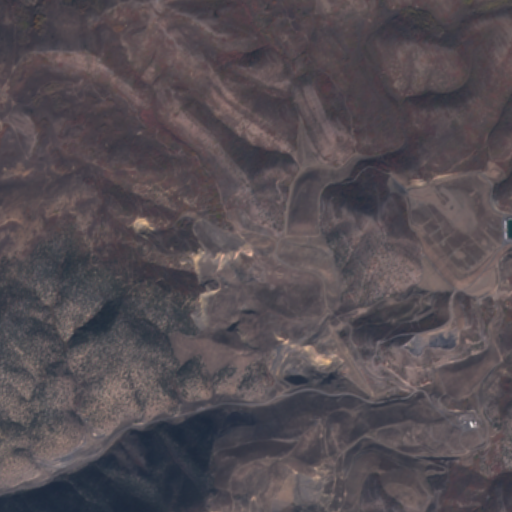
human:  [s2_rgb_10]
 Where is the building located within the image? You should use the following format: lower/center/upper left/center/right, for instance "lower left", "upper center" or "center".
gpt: The building is located in the lower right of the image.
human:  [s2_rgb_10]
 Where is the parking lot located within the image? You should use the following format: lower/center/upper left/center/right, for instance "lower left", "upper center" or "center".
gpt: There is no parking lot in the image.